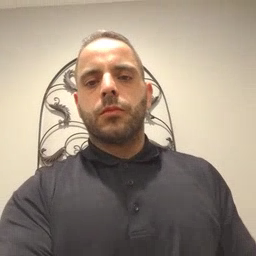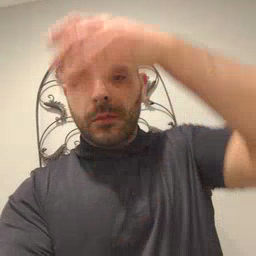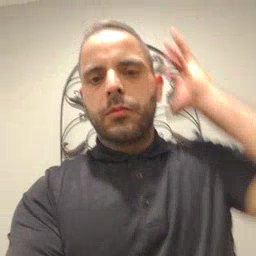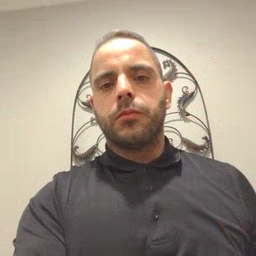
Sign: lion